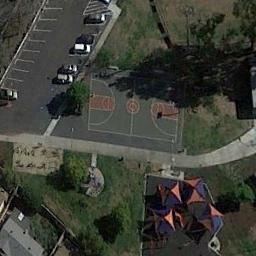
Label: basketball_court